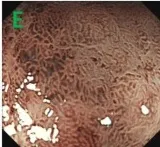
(C-F) ME-NBI showed irregular marginal crypt epithelium and subepithelial capillary network.
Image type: endoscopy (gi_endoscopy)